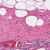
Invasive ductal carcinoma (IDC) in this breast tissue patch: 0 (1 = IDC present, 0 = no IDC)